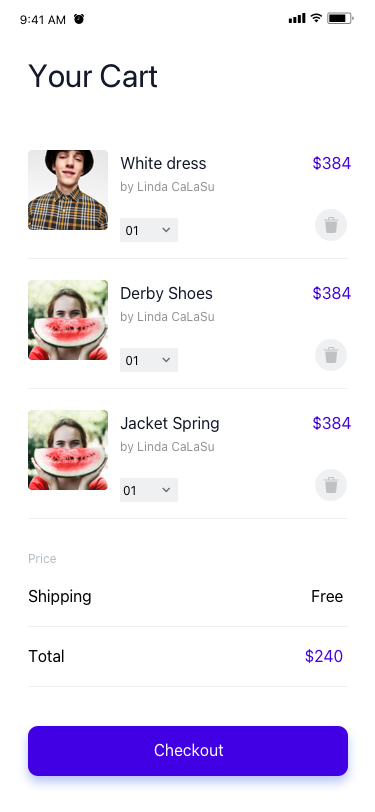
Text in this UI design:
Your Cart
White dress
$384
by Linda CaLaSu
01
Derby Shoes
$384
by Linda CaLaSu
01
Jacket Spring
$384
by Linda CaLaSu
01
Price
Shipping
Free
3 items
Total
$240
3 items
Checkout
9:41 AM